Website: lowes
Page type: review-order
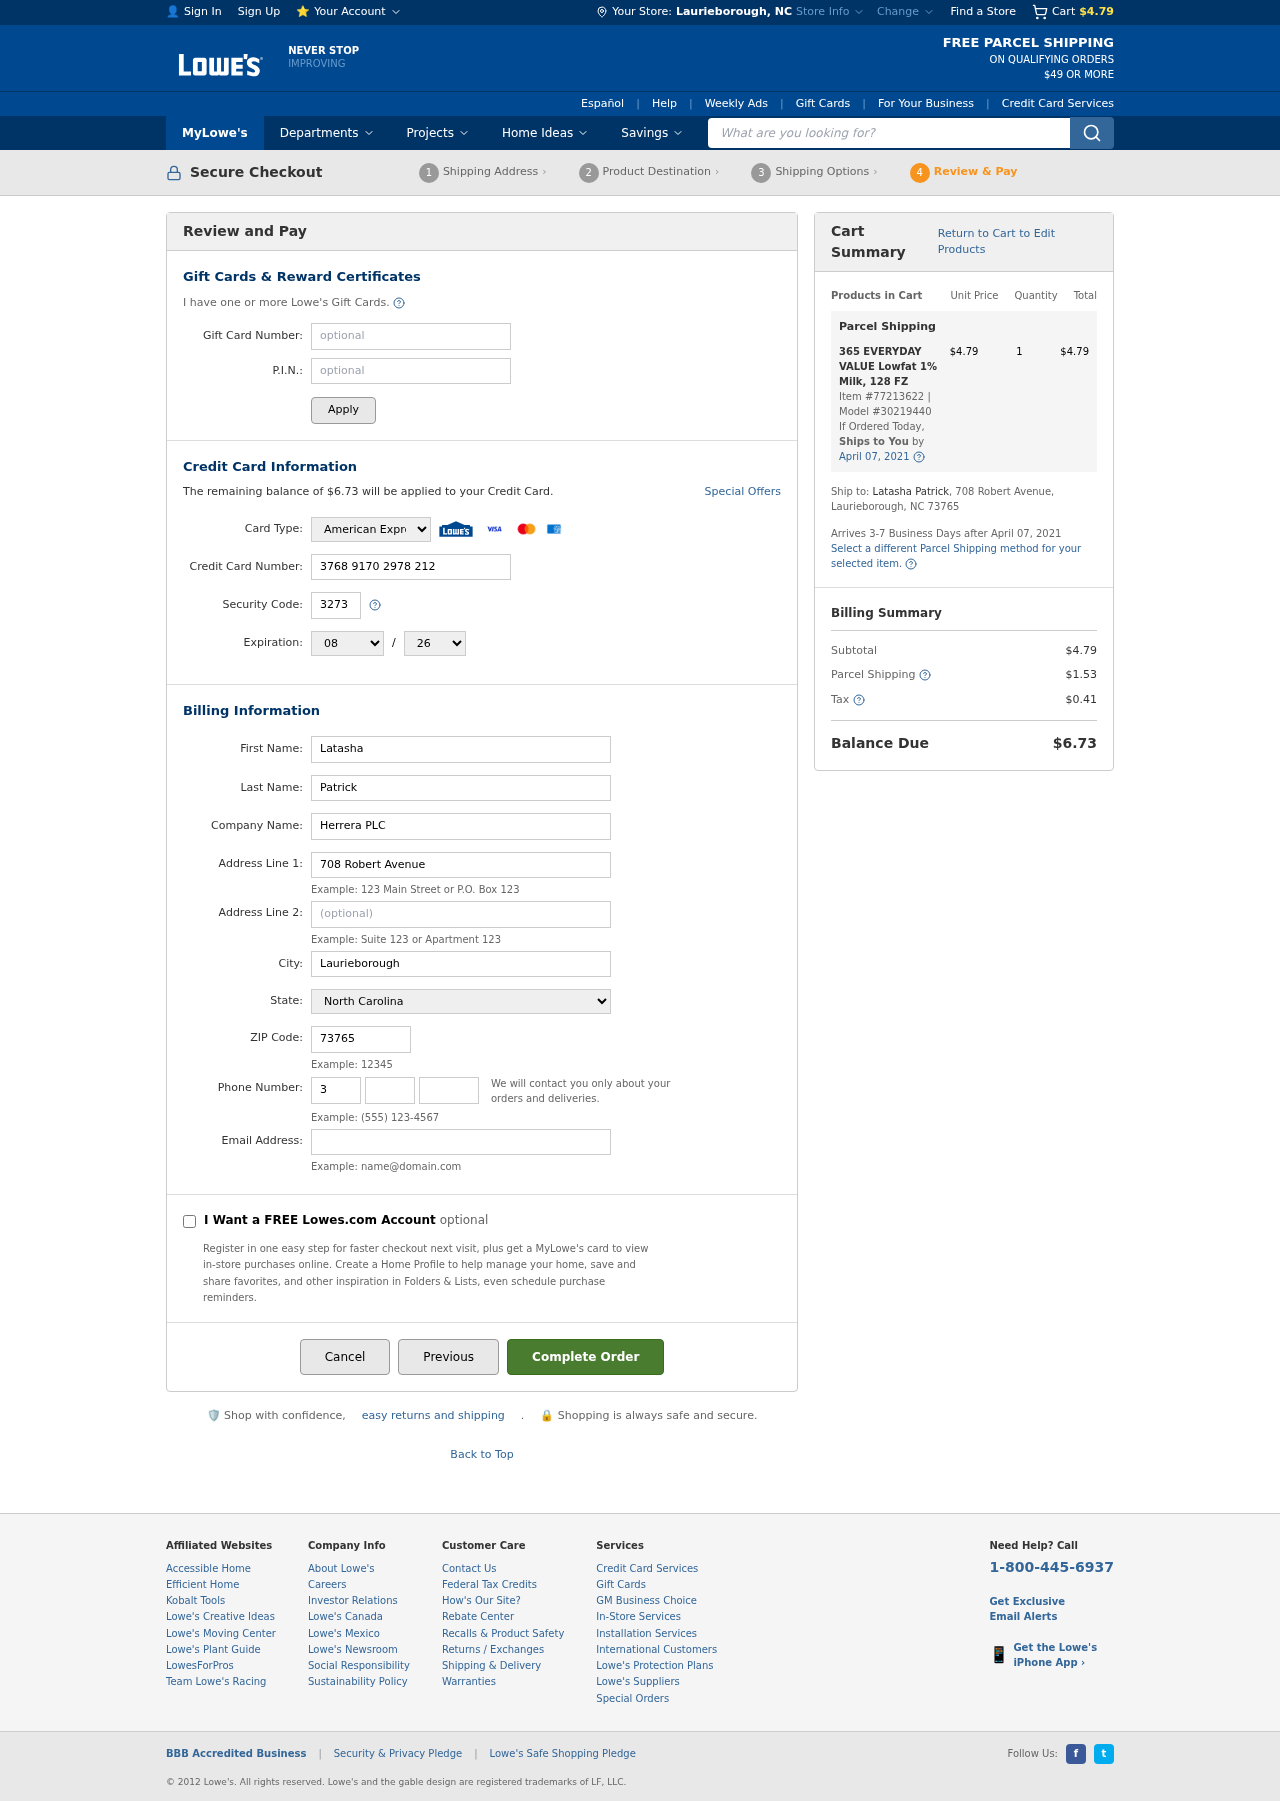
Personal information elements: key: PII_CARD_CVV
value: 3273
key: PII_CARD_EXPIRY_MONTH
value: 08
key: PII_CARD_EXPIRY_YEAR
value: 26
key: PII_CARD_NUMBER
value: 3768 9170 2978 212
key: PII_CARD_TYPE
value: American Express
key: PII_CITY
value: Laurieborough
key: PII_CITY_STATE
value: Laurieborough, NC
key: PII_COMPANY
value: Herrera PLC
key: PII_EMAIL
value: latashapatrick@hotmail.com
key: PII_FIRSTNAME
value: Latasha
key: PII_LASTNAME
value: Patrick
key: PII_PHONE_AREA
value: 315
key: PII_PHONE_PREFIX
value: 419
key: PII_PHONE_SUFFIX
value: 8588
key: PII_POSTCODE
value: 73765
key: PII_STATE
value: North Carolina
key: PII_STREET
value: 708 Robert Avenue
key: PII_STREET2
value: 708 Robert Avenue
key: PII_FULLNAME2
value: Latasha Patrick
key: PII_STATE_ABBR
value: NC
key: PII_POSTCODE_FULL
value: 73765
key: PII_CITY_STATE_ZIP
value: Laurieborough, NC 73765
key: PII_POSTCODE_NUMERIC
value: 73765
Product elements: key: PRODUCT1_NAME
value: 365 EVERYDAY VALUE Lowfat 1% Milk, 128 FZ
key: PRODUCT1_PRICE
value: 4.79
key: PRODUCT1_QUANTITY
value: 1
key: PRODUCT1_ITEM_NUMBER
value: Item #77213622
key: PRODUCT1_MODEL_NUMBER
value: Model #30219440
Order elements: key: ORDER_SUBTOTAL
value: $4.79
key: ORDER_BALANCE_DUE
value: $6.73
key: ORDER_SHIPPING_DATE
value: April 07, 2021
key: ORDER_ITEM_TOTAL
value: $4.79
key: ORDER_SHIPPING_DATE2
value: April 07, 2021
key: ORDER_SHIPPING_COST
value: $1.53
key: ORDER_TAX
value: $0.41
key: ORDER_TOTAL
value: $6.73
Search elements: key: HEADER_SEARCH
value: What are you looking for?